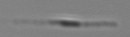
Label: Leptocylindrus